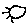
Label: sun